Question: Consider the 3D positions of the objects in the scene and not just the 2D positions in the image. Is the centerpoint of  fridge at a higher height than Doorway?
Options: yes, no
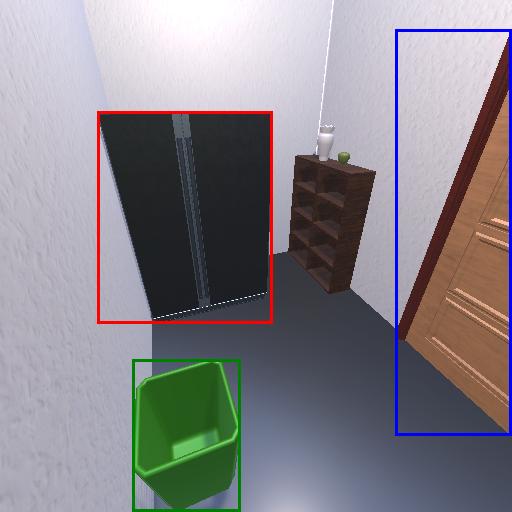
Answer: yes